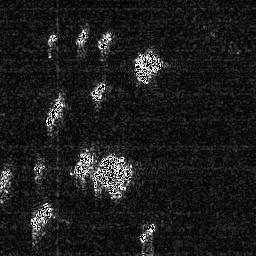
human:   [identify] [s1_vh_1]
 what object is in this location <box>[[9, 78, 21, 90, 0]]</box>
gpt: <ref>1 medium ship at the bottom left</ref>

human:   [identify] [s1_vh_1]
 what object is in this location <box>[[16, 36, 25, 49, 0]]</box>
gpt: <ref>1 medium ship at the left</ref>

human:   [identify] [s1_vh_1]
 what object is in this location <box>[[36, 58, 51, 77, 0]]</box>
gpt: <ref>1 large ship at the center</ref>